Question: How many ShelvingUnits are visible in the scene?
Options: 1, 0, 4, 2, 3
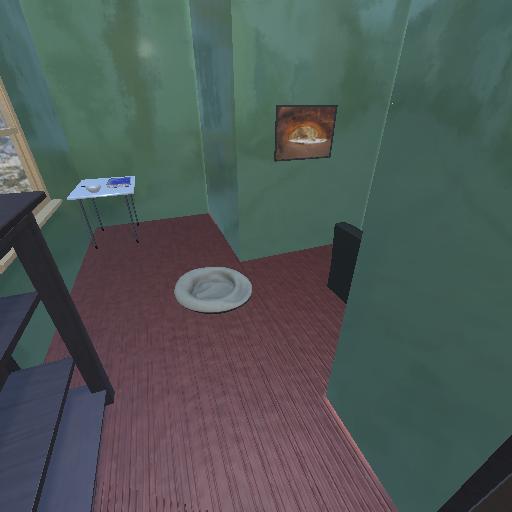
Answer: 1